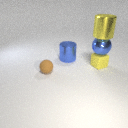
large yellow metal cylinder above large blue metal sphere